Question: i am developing an ecommerce website on opencart 1.5.6. site is almost ready but i stuck on 1 point.
for example i have 4 product in my cart with weight 100gram each. I already add the weight column in invoice for each product. but now i want to show the total weight of cart or the sum of the all products weight.
i got the ref. for adding weight from here :
<URL>
Here is the screenshot attached.

please help me.
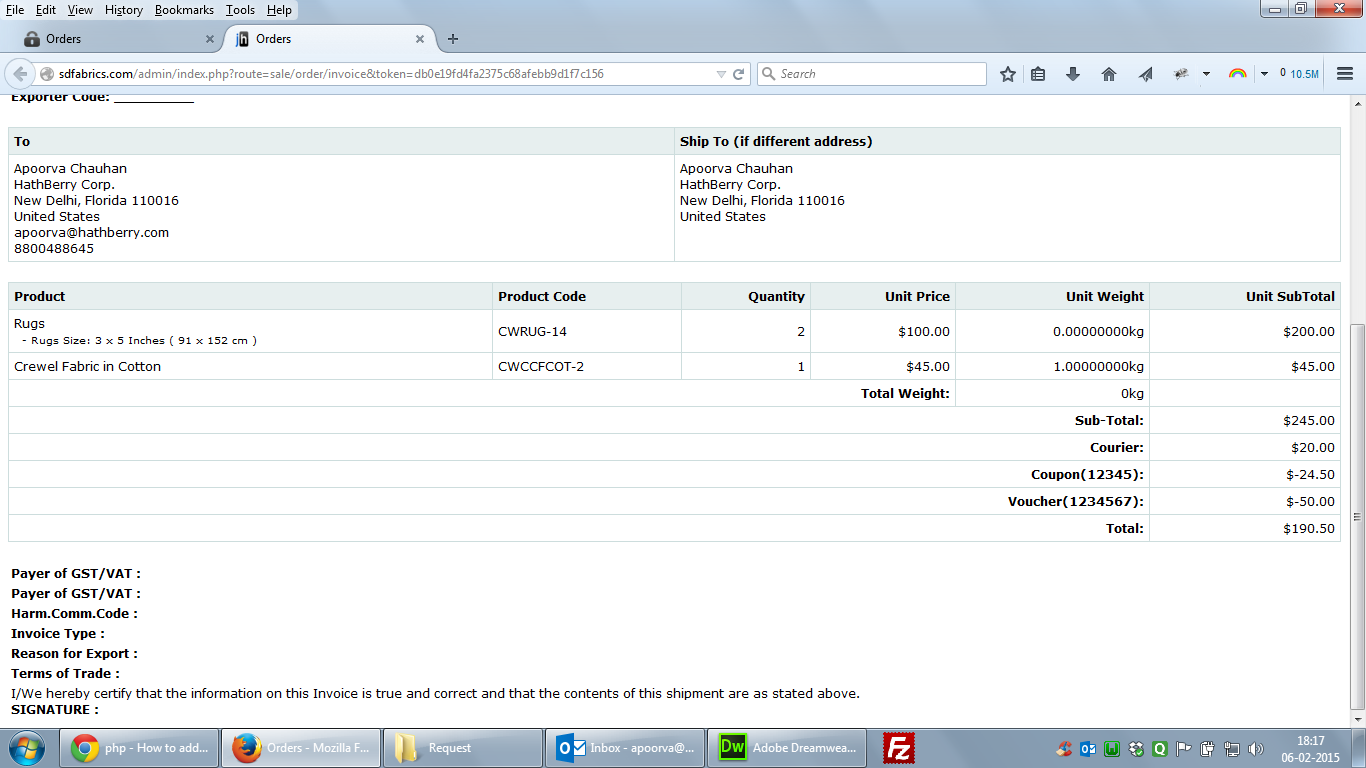
Answer: You are using vqmod?
Search in the file 'admin/view/template/sale/order_invoice.tpl' for '<?php foreach ($order['voucher'] as $voucher) { ?>'.
Set the position to before and add:
'''
<tr>
<td align="right" colspan="4"><b>Total Weight:</b></td>
<td align="right"><?php
$total_weight = 0;
foreach($order['product'] as $product) {
$total_weight += $product['weight'];
}
echo $total_weight;
?></td>
<td> </td>
</tr>
'''
This will add the total product weight between the list of products and the vouchers.